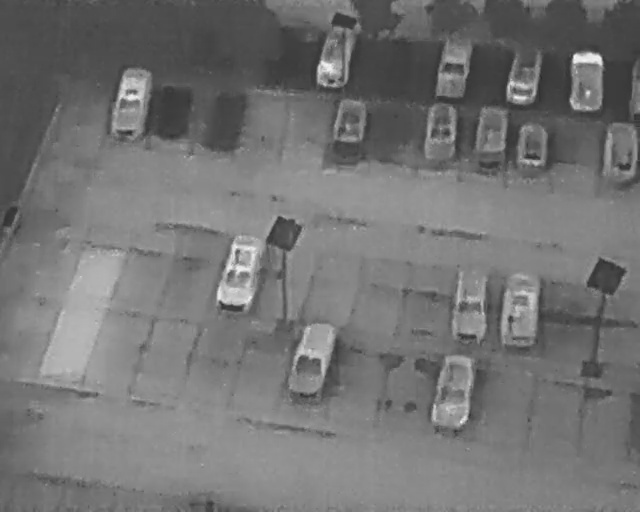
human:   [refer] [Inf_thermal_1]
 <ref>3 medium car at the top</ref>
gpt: <box>[[47, 7, 57, 14, 12], [49, 21, 59, 28, 10], [64, 22, 73, 29, 4]]</box>

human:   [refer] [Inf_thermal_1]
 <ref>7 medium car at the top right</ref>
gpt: <box>[[66, 9, 75, 16, 6], [77, 11, 86, 18, 7], [87, 12, 96, 19, 1], [71, 23, 82, 30, 4], [78, 25, 87, 32, 4], [91, 25, 101, 33, 2], [93, 16, 103, 18, 2]]</box>

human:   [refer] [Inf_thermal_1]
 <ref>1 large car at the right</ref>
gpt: <box>[[67, 55, 79, 63, 2]]</box>